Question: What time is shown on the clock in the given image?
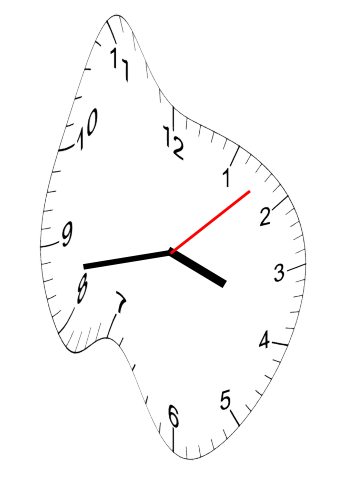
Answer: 03:43:08